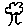
Label: tree